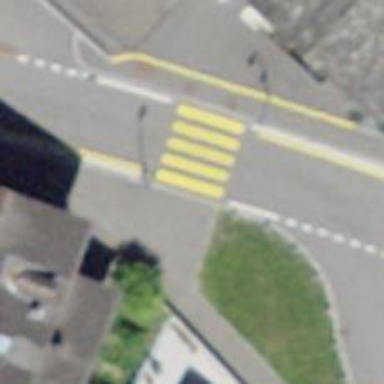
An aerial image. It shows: Uncontrolled road crossing.